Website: bh-photo
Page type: cart
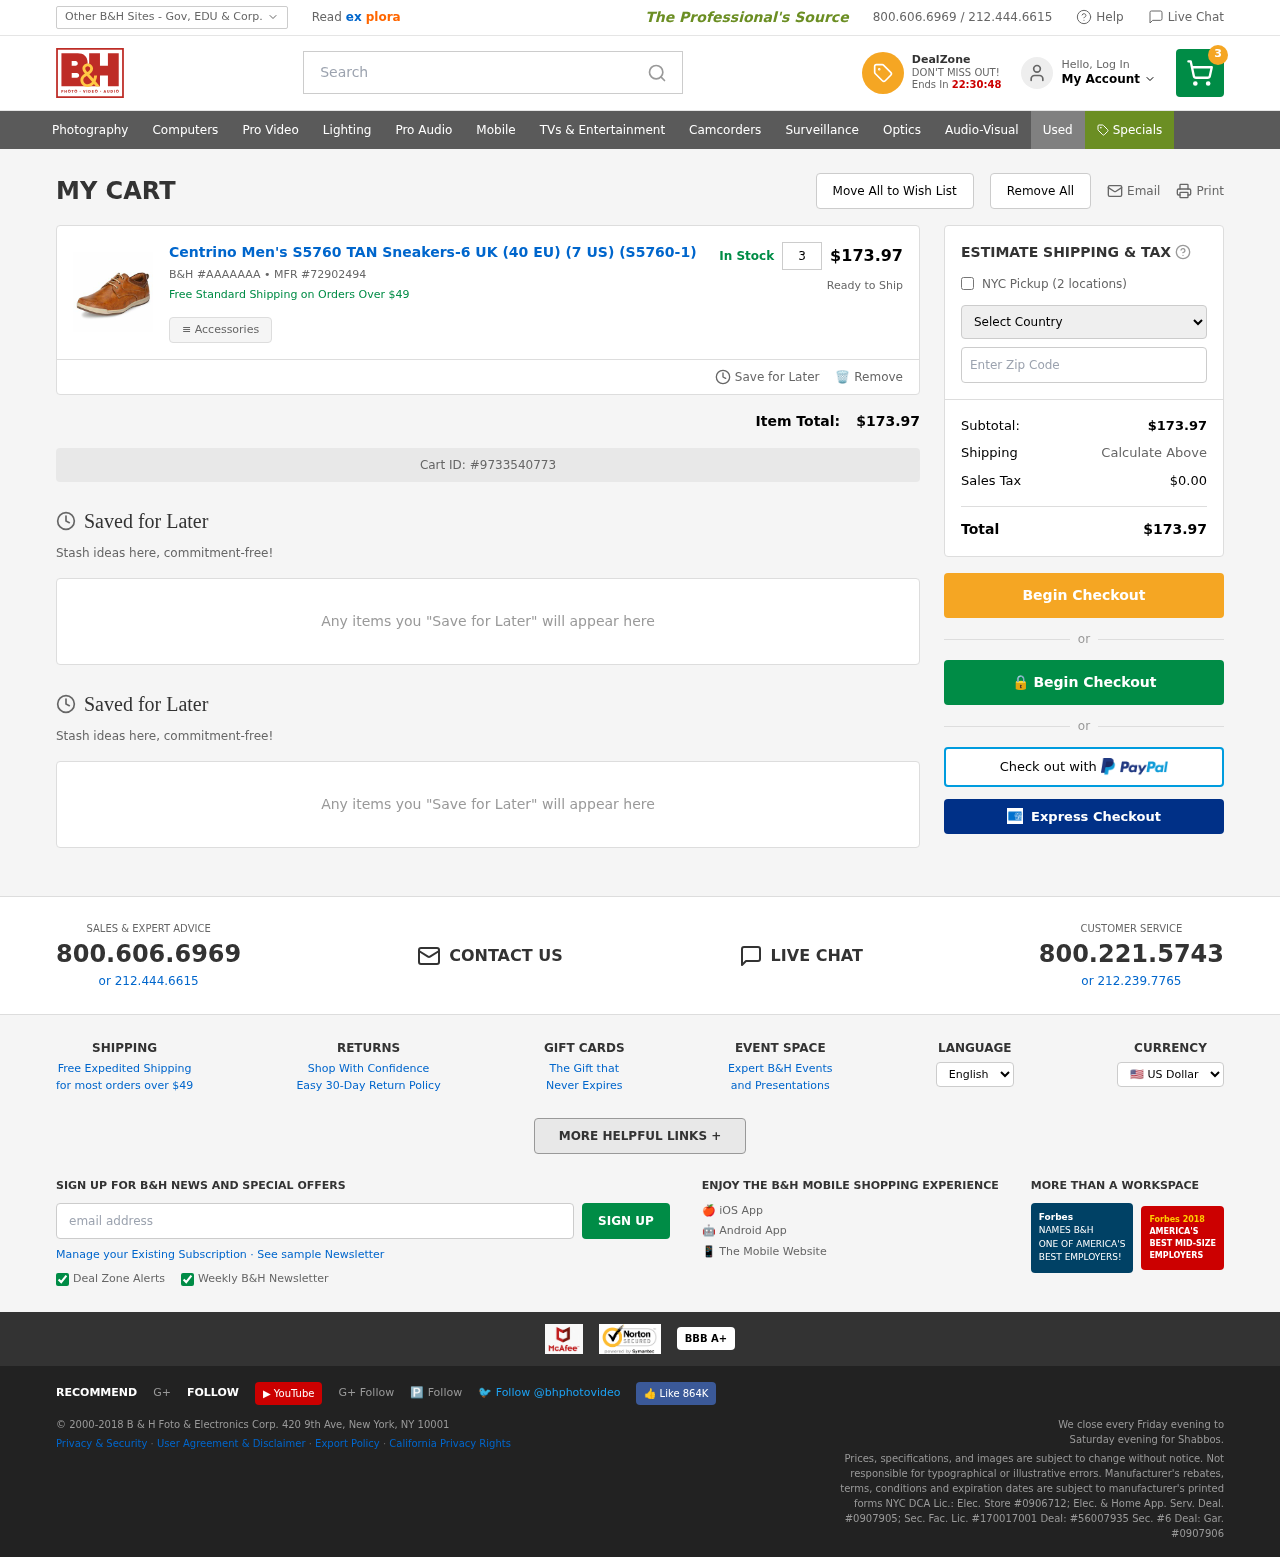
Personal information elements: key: PII_COUNTRY
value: United States
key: PII_EMAIL
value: angela_black@yahoo.com
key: PII_POSTCODE
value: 58528
Product elements: key: PRODUCT1_NAME
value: Centrino Men's S5760 TAN Sneakers-6 UK (40 EU) (7 US) (S5760-1)
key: PRODUCT1_QUANTITY
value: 3
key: PRODUCT1_SKU
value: AAAAAAA
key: PRODUCT1_MFR
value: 72902494
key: PRODUCT1_SUBTOTAL
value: $173.97
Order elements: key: ORDER_NUM_ITEMS
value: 3
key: ORDER_SUBTOTAL
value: $173.97
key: ORDER_ID
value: #9733540773
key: ORDER_TAX
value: $0.00
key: ORDER_TOTAL
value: $173.97
Search elements: key: HEADER_SEARCH
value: Search